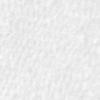
Label: no_change